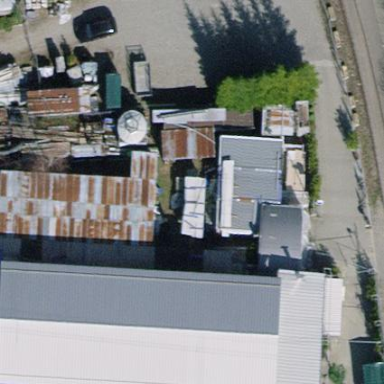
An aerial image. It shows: View of roof of building.